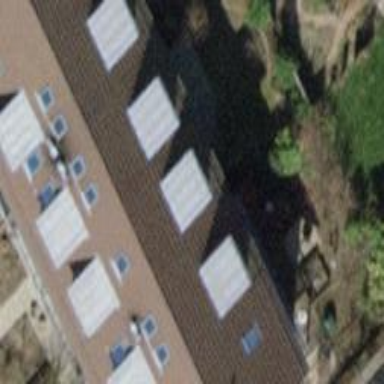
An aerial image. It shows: Terrace-style building with gabled roof.